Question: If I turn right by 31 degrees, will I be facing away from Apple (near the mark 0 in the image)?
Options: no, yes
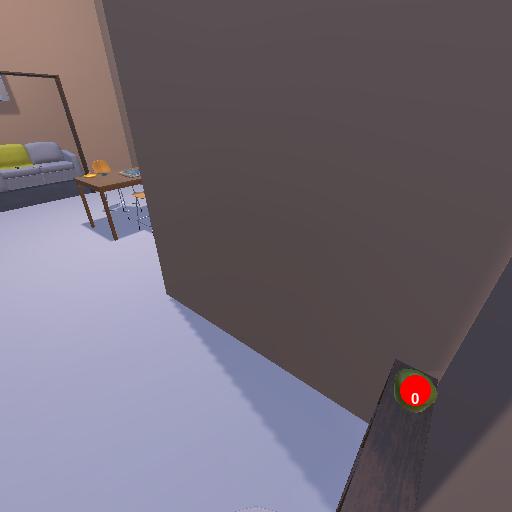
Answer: no